Brain MRI, t2w sequence, axial 2D slice.
Patient: age 32, sex F, weight 95 kg, height 1.95 m
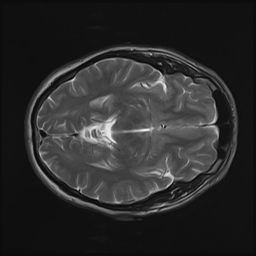